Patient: sex M, age 65
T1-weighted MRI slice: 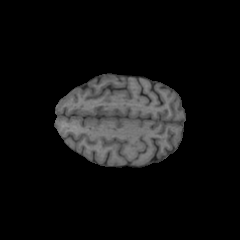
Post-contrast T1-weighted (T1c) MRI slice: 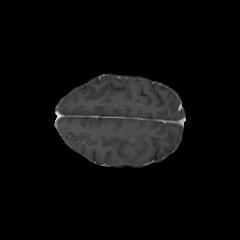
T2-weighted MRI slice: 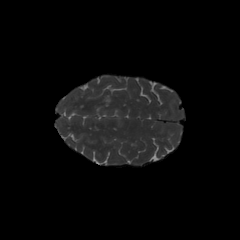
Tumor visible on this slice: no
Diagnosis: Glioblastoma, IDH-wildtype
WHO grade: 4